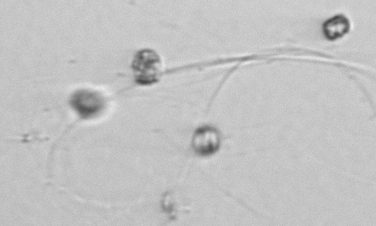
Label: Thalassiosira_sp_aff_mala